Current action and preconditions to check: trajectory_clear

Your task: For each precondition in the list above, predict whether it will hold at this action.

Consider the current scene as observed from the mobile robot's camera, and analyze the predicted future states of all dynamic agents (e.g., people, animals, vehicles, or any moving entities) within the NEXT SECOND.

IMPORTANT: Only answer "very likely" if you are absolutely certain—based on strong, clear evidence—that a dynamic agent will violate the precondition in the predicted future state. Do NOT answer "very likely" for unlikely, ambiguous, or low-probability risks.

Ask yourself for each precondition: Is there a high probability, with clear and convincing evidence, that the predicted future states of any dynamic agent will interfere with the predicted future state of the currently executing action within the NEXT SECOND, causing that precondition to fail?

Assess the risk level based on these predictions. Use "likely" or "very likely" if motions create a clear risk of interference.

Use "neutral" or "improbable" if agents are nearby but their predicted paths are clearly diverging or non-conflicting.

Failure Risk Categories: "very improbable", "improbable", "neutral", "likely", "very likely"

Answer Format: Output ONLY the probability_of_failure value from these categories: "very improbable", "improbable", "neutral", "likely", "very likely"

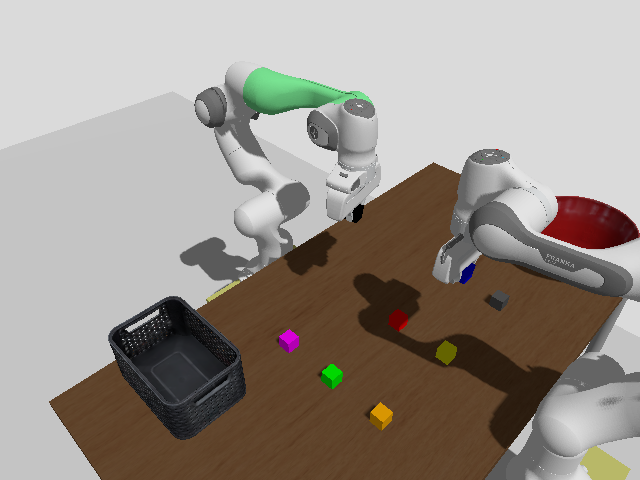

Answer: very improbable